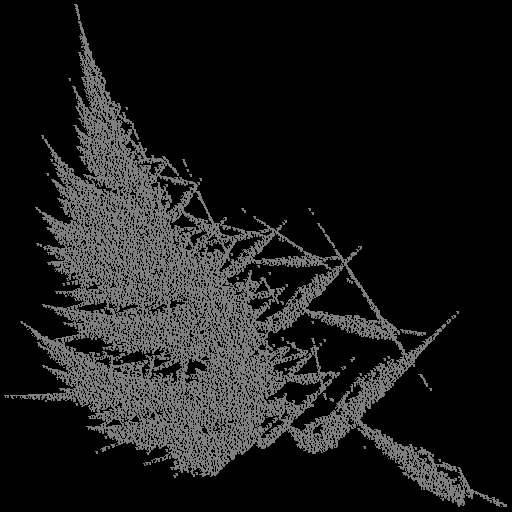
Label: turbanshell